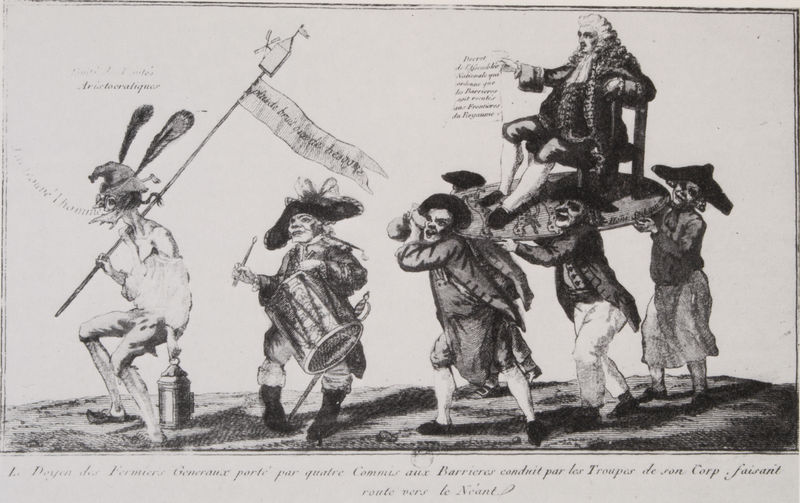
Titel: Der Älteste der Generalpächter wird von vier Zollwächtern getragen, die Truppen seiner Streitmacht führen ihn ins Nichts
Standort: Paris
Institution: Bibliothèque Nationale.
Schlagwörter: gruppe, mann, schatten, weiß, menschen, sitzen, frankreich, grau, hut, hüte, lampe, laterne, licht, männer, nase, schwarz, stuhl, zeichnung, feier, gesichter, hemd, hose, jacke, mütze, mützen, richter, barock, diener, federn, tod, tragen, herr, horizont, mühle, windmühle, boden, haare, mantel, sessel, adel, musik, locken, ohren, rokoko, hase, kanne, perücke, schürze, schrift, papier, schuhe, stab, fahne, flagge, hosen, schürzen, zug, grafik, graphik, schichten, arbeiter, französisch, banner, franzosen, könig, lanze, thron, karikatur, dick, inschrift, platte, dünn, strümpfe, schild, dürr, narr, druck, lithographie, druckgrafik, radierung, stich, lithografie, humor, ironie, karrikatur, revolution, schwert, säbel, text, uniform, zeitung, brille, jacken, cartoon, beschriftung, mäntel, aquatinta, degen, dreispitz, stiefel, herrscher, trommel, sieg, wimpel, daumier, aufschrift, rolle, brief, wams, general, herzog, umzug, schriftrolle, absolutismus, kniebundhose, strumpfhosen, gelehrter, macht, parade, aufklärung, schriftstück, kupferstich, reproduktion, trommler, träger, karneval, marschieren, französische revolution, festzug, persiflage, krumm, zweispitz, fratze, perrücke, stände, trommeln, musikanten, sänfte, zoll, hasenohren, drucks, schihe, eselsohren, jurist, untertanen, getragen, ludwig xvi., tromme, sticks, aristokraten, gillray, köng, aristocratique, jeannot, rowlandson, schuild, trummel, verkehrte welt, fettwanst, lakeien